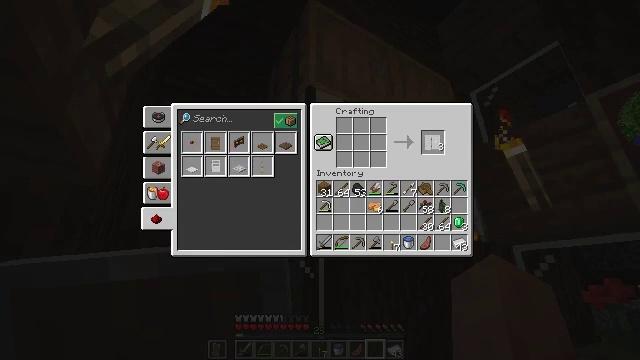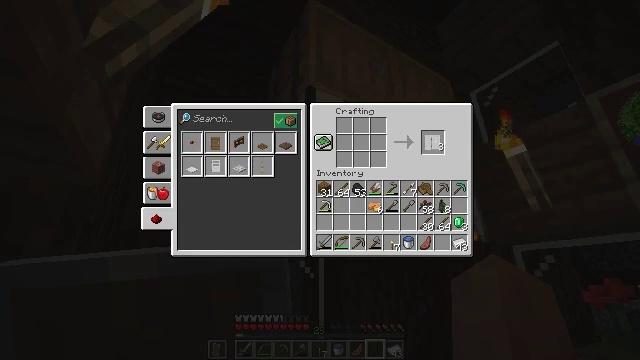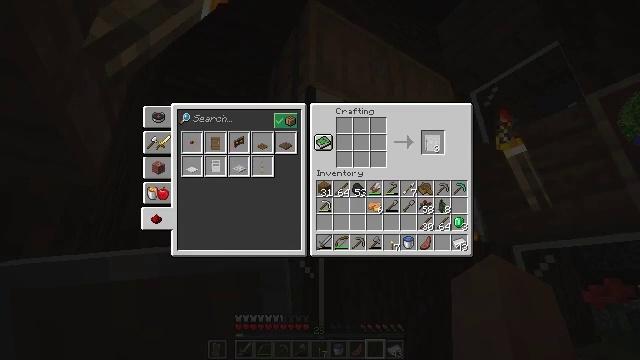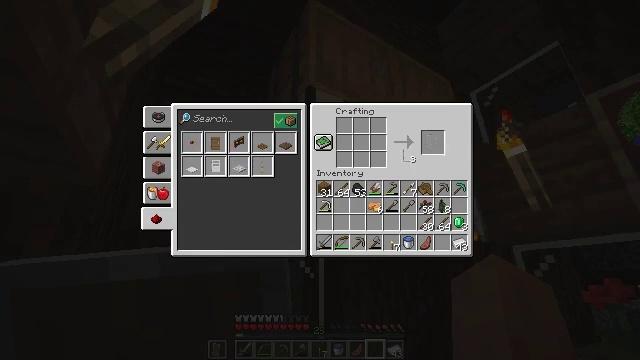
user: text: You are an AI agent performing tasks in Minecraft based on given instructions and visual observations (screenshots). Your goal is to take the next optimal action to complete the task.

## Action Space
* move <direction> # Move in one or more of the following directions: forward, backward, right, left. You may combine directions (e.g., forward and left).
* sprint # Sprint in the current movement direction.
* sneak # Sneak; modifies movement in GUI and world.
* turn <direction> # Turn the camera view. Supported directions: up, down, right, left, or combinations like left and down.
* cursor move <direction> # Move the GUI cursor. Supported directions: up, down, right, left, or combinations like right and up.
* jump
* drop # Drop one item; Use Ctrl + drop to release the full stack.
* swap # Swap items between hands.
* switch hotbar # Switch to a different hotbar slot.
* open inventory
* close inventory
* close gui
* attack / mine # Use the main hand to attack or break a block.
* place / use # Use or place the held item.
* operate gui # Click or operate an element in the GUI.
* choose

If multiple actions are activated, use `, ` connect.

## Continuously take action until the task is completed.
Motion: motion action
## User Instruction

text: Interact with the crafting table to create an iron door.
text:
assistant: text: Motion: no_op
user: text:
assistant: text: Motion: no_op
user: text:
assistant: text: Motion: cursor move left and down
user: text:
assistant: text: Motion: no_op